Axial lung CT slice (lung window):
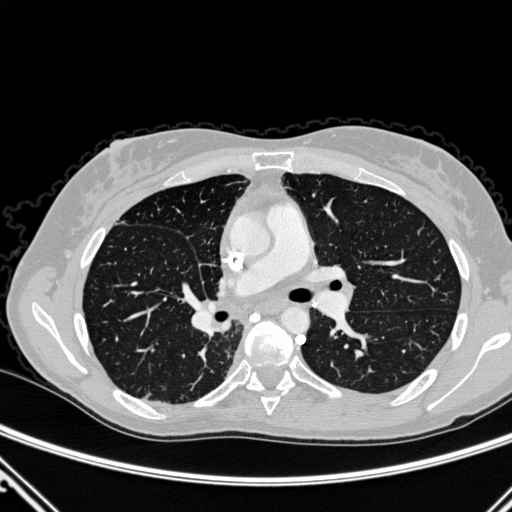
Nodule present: no